七年级 · 度量几何学
已知线段 $A B=a$ (如图), $\mathrm{C}$ 是 $\mathrm{AB}$ 反向延长线上的点, 且 $A C=\frac{1}{3} A B, \mathrm{D}$ 为线段 $\mathrm{BC}$ 的中点.

(1) 将 $\mathrm{CD}$ 的长用含 $\mathrm{a}$ 的代数式表示为 \$ \qquad \$ ;

(2) 若 $A D=3 \mathrm{~cm}$, 求 $\mathrm{a}$ 的值.
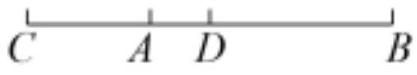
答案: (1) $\frac{2}{3} \mathrm{a}$

(2) 解: $\because \mathrm{AC}=\frac{1}{3} \mathrm{a}, \mathrm{AD}=3 \mathrm{~cm}$,

$\therefore \mathrm{CD}=\frac{1}{3} \mathrm{a}+3$,

$\therefore \frac{1}{3} \mathrm{a}+3=\frac{2}{3} \mathrm{a}$,

解得: $\mathrm{a}=9$.
解析: (1) $\because \mathrm{AB}=\mathrm{a}, \mathrm{AC}=\frac{1}{3} \mathrm{AB}=\frac{1}{3} \mathrm{a}$,

$\therefore \mathrm{CB}=\frac{1}{3} \mathrm{a}+\mathrm{a}=\frac{4}{3} \mathrm{a}$,

$\because \mathrm{D}$ 为线段 $\mathrm{BC}$ 的中点,

$\therefore \mathrm{CD}=\frac{1}{2} \mathrm{CB}=\frac{2}{3} \mathrm{a}$;